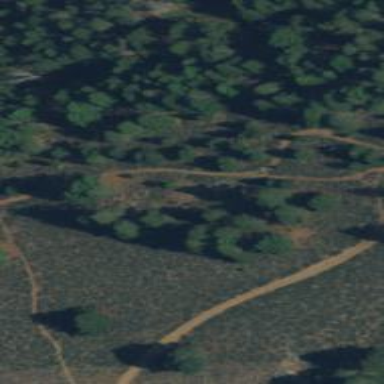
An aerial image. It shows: Path with excellent visibility for trail.